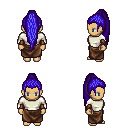
a pixel art fantasy rpg character, female body template, human, tanned skin, white long-sleeve shirt, robe skirt, blue extra-long topknot hairstyle, cloth bracers, four views (front, back, left, right), 2x2 character sprite sheet, small pixel art, hard edges, no anti-aliasing